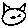
Label: cat